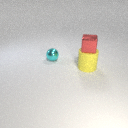
large yellow rubber cylinder in front of small cyan metal sphere